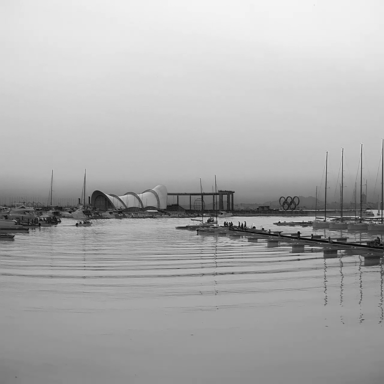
There are nine objects shown in the infrared image, including a canoe, and eight sailboats.